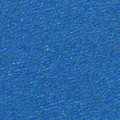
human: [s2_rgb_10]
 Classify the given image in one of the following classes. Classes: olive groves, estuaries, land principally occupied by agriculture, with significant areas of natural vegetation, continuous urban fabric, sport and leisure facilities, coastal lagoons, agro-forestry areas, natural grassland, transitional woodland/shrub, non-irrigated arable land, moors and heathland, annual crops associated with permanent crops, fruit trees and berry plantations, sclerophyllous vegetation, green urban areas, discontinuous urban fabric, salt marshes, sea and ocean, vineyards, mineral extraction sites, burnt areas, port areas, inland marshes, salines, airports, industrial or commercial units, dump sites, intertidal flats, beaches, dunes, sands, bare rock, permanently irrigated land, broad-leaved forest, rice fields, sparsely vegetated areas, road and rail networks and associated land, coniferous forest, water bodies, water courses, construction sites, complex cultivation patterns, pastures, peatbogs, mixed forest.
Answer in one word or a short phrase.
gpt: sea and ocean